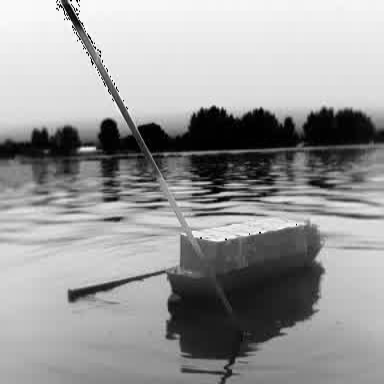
There is a fishing_boat in the infrared image.